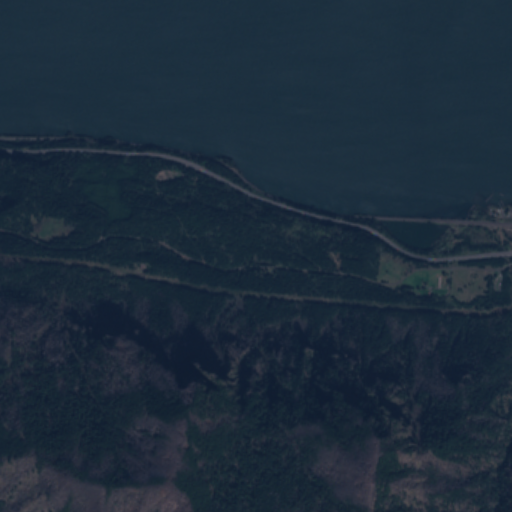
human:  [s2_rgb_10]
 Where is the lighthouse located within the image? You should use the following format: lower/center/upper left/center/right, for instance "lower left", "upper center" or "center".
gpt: The lighthouse is located in the upper left of the image.
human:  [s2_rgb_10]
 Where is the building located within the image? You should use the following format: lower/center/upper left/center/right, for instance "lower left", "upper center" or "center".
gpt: The building is located in the center right of the image.
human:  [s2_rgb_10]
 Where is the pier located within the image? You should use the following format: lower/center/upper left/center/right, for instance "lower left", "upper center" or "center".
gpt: The pier is located in the center right of the image.
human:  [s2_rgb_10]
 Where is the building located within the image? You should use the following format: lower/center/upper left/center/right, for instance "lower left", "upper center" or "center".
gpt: The building is located in the center right of the image.
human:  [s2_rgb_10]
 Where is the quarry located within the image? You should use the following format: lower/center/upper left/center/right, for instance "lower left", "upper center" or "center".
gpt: There is no quarry in the image.